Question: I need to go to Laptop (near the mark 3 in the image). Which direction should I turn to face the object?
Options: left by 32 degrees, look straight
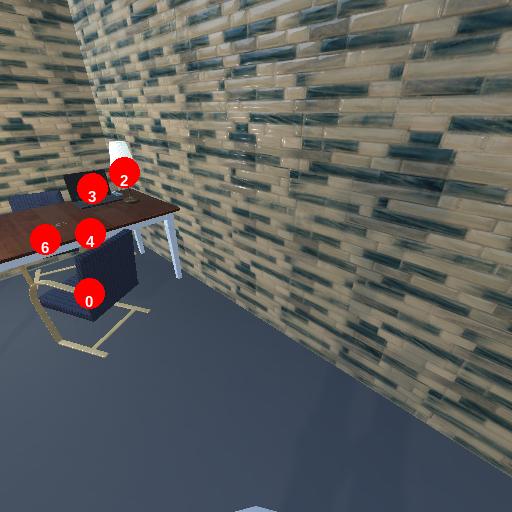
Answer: left by 32 degrees